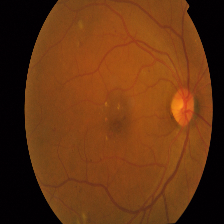
Diabetic retinopathy grade: Proliferative DR